Brain MRI, FLAIR slice (ischemic stroke SISS case)
Modalities acquired: T1|T2|DWI|FLAIR
Volume shape: 230x230x153 voxels, spacing: 1x1x1 mm
Slice 96 of 153
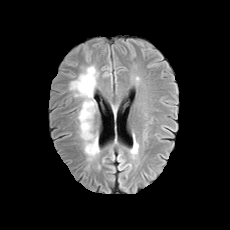
Lesion size: 29581 voxels